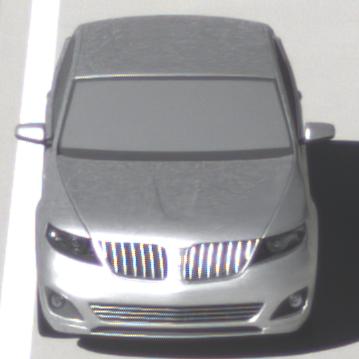
Make: Lincoln
Model: MKS
Detailed model: -
Model produced from: 2008
Model produced until: 2011
Doors: 4
Color: white
Road condition: dry road
Daytime: morning or afternoon
Contrast: high contrast